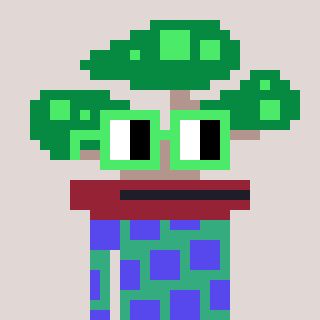
a pixel art character with square light green glasses, a bonsai-shaped head and a teal-colored body on a warm background